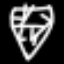
Label: diamond